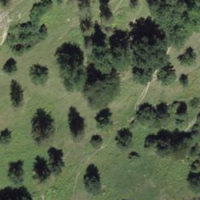
EUNIS habitat code: 23
Species observed at this site:
Oedipoda caerulescens